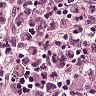
Metastatic tissue present: yes